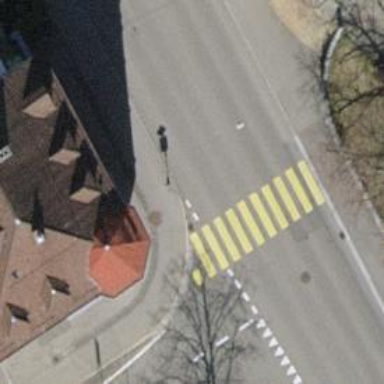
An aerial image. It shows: Zebra crossing with central island.